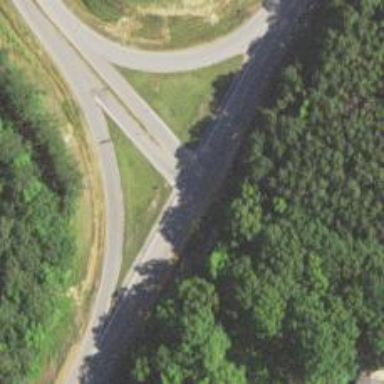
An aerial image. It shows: Trunk link highway with asphalt surface.